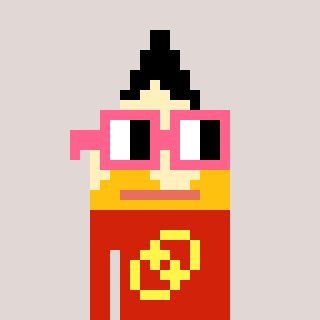
a pixel art character with square pink glasses, a pencil-shaped head and a red-colored body on a warm background